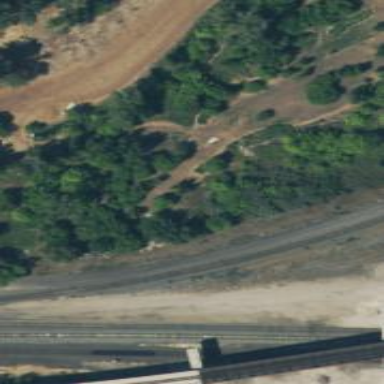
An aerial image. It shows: Disc golf tee area.